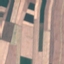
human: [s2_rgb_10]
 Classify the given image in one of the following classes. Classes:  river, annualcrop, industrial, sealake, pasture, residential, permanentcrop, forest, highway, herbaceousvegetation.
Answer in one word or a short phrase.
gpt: AnnualCrop